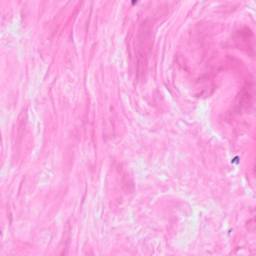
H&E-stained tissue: Breast